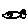
Label: fish